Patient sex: F
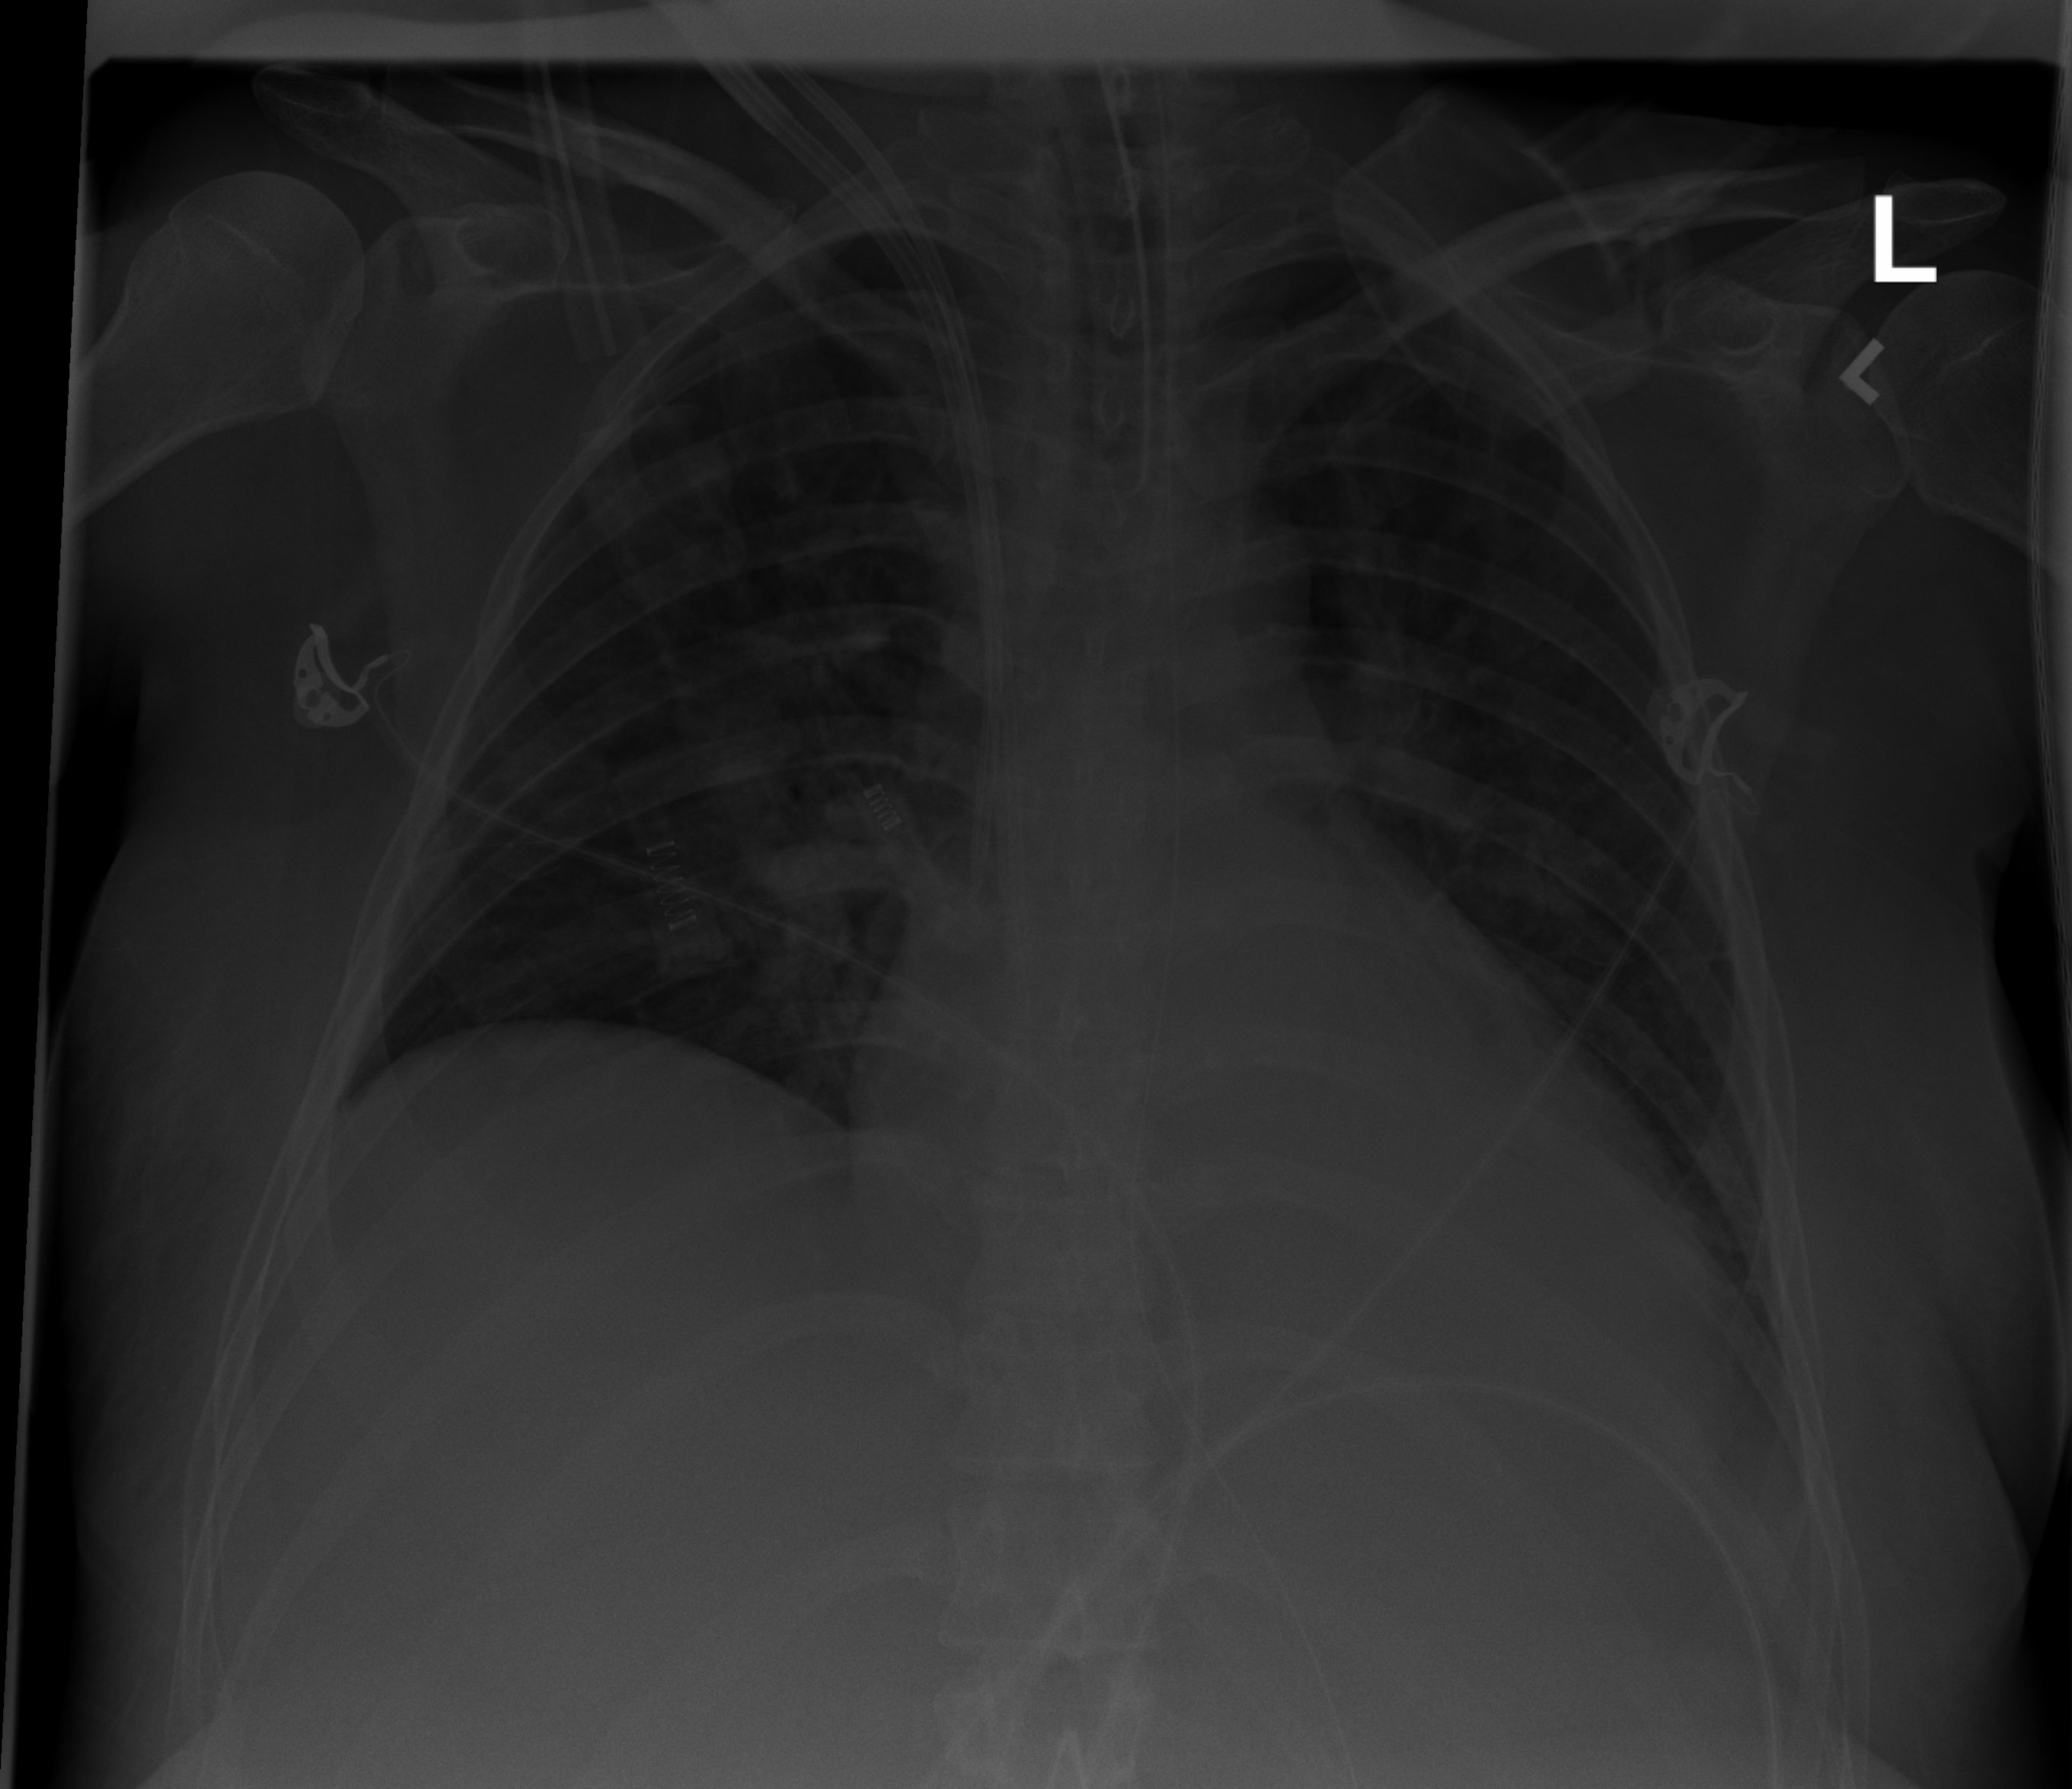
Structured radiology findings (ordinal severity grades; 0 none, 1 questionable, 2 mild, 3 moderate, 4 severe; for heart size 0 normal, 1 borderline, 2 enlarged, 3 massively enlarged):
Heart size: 2
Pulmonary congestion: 2
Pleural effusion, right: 0
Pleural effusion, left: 0
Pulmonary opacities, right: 2
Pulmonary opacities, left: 2
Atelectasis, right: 2
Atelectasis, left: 2